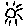
Label: sun